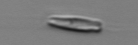
Label: Chrysochromulina